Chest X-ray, PA view. Patient: 44 years old, sex M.
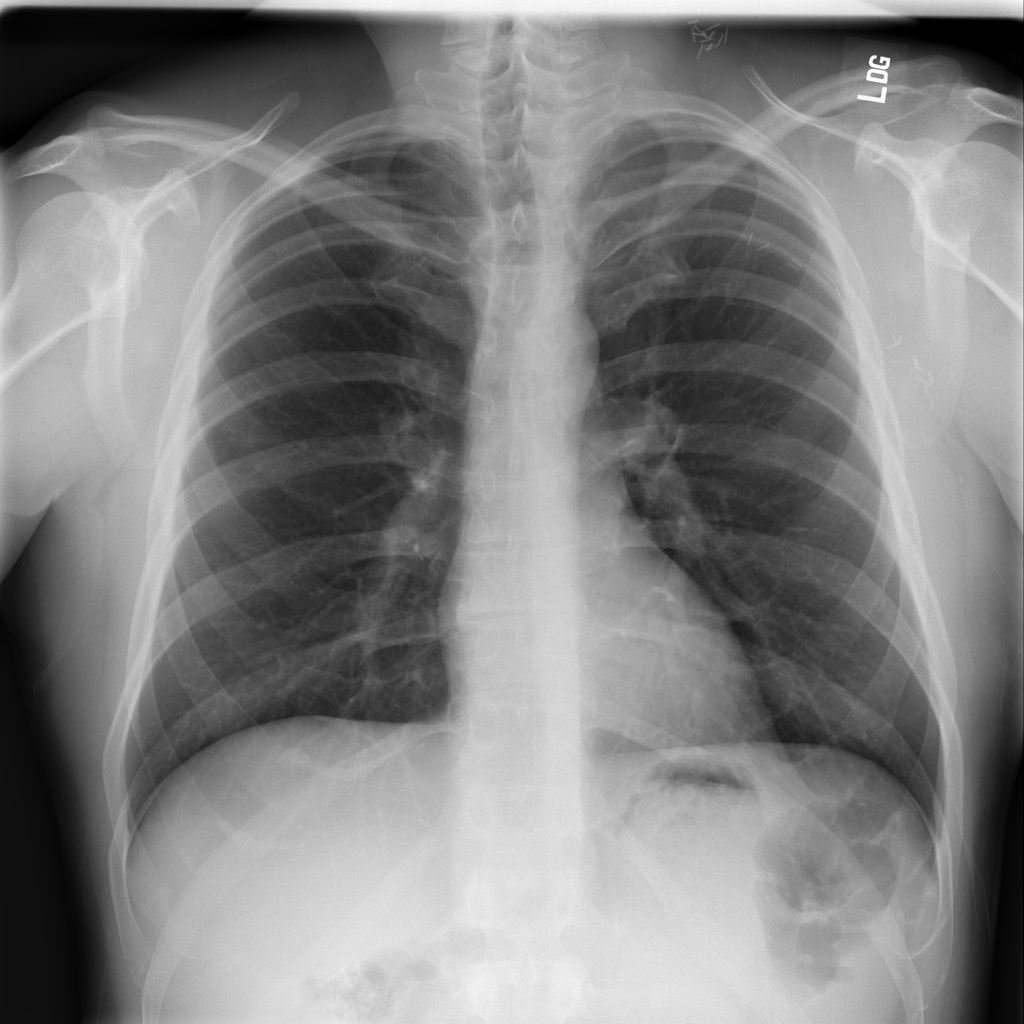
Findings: No Finding